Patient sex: F
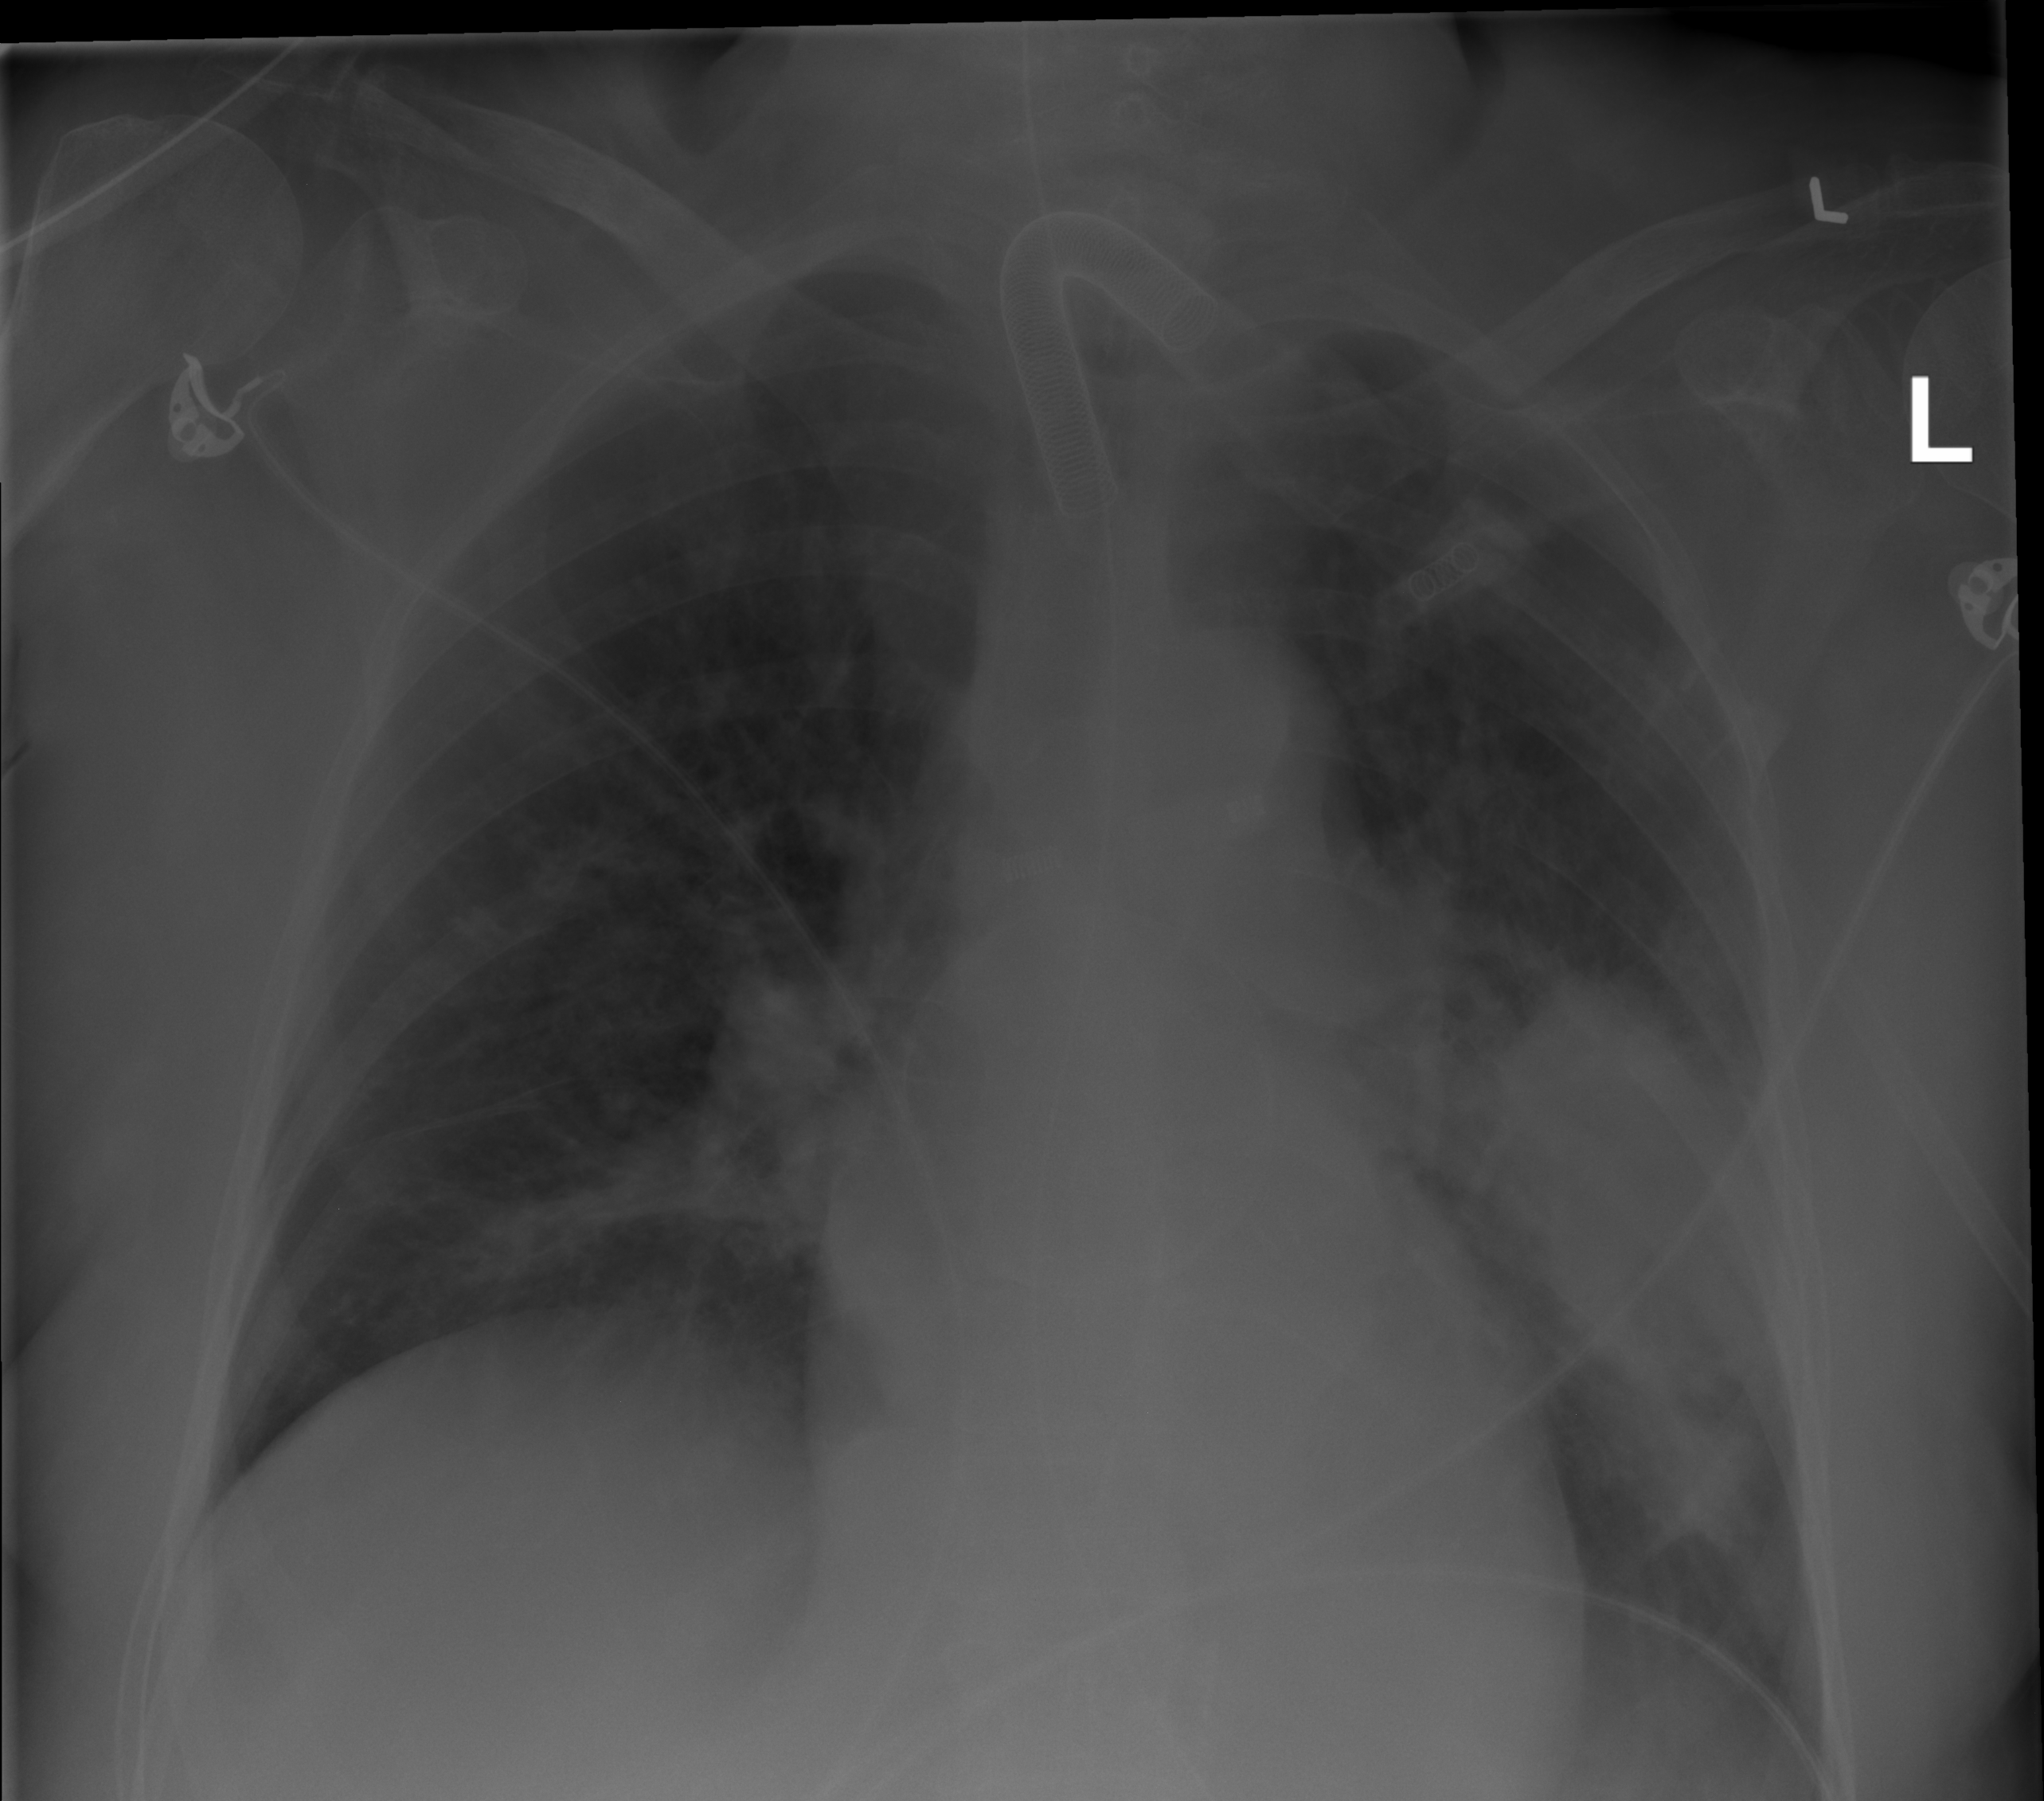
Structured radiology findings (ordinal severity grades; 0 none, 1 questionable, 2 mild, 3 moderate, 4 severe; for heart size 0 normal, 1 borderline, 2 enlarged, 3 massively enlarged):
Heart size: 0
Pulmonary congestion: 0
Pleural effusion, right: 0
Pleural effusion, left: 1
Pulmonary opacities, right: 2
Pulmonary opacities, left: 3
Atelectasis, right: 2
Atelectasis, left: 3